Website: lowes
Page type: billing-address
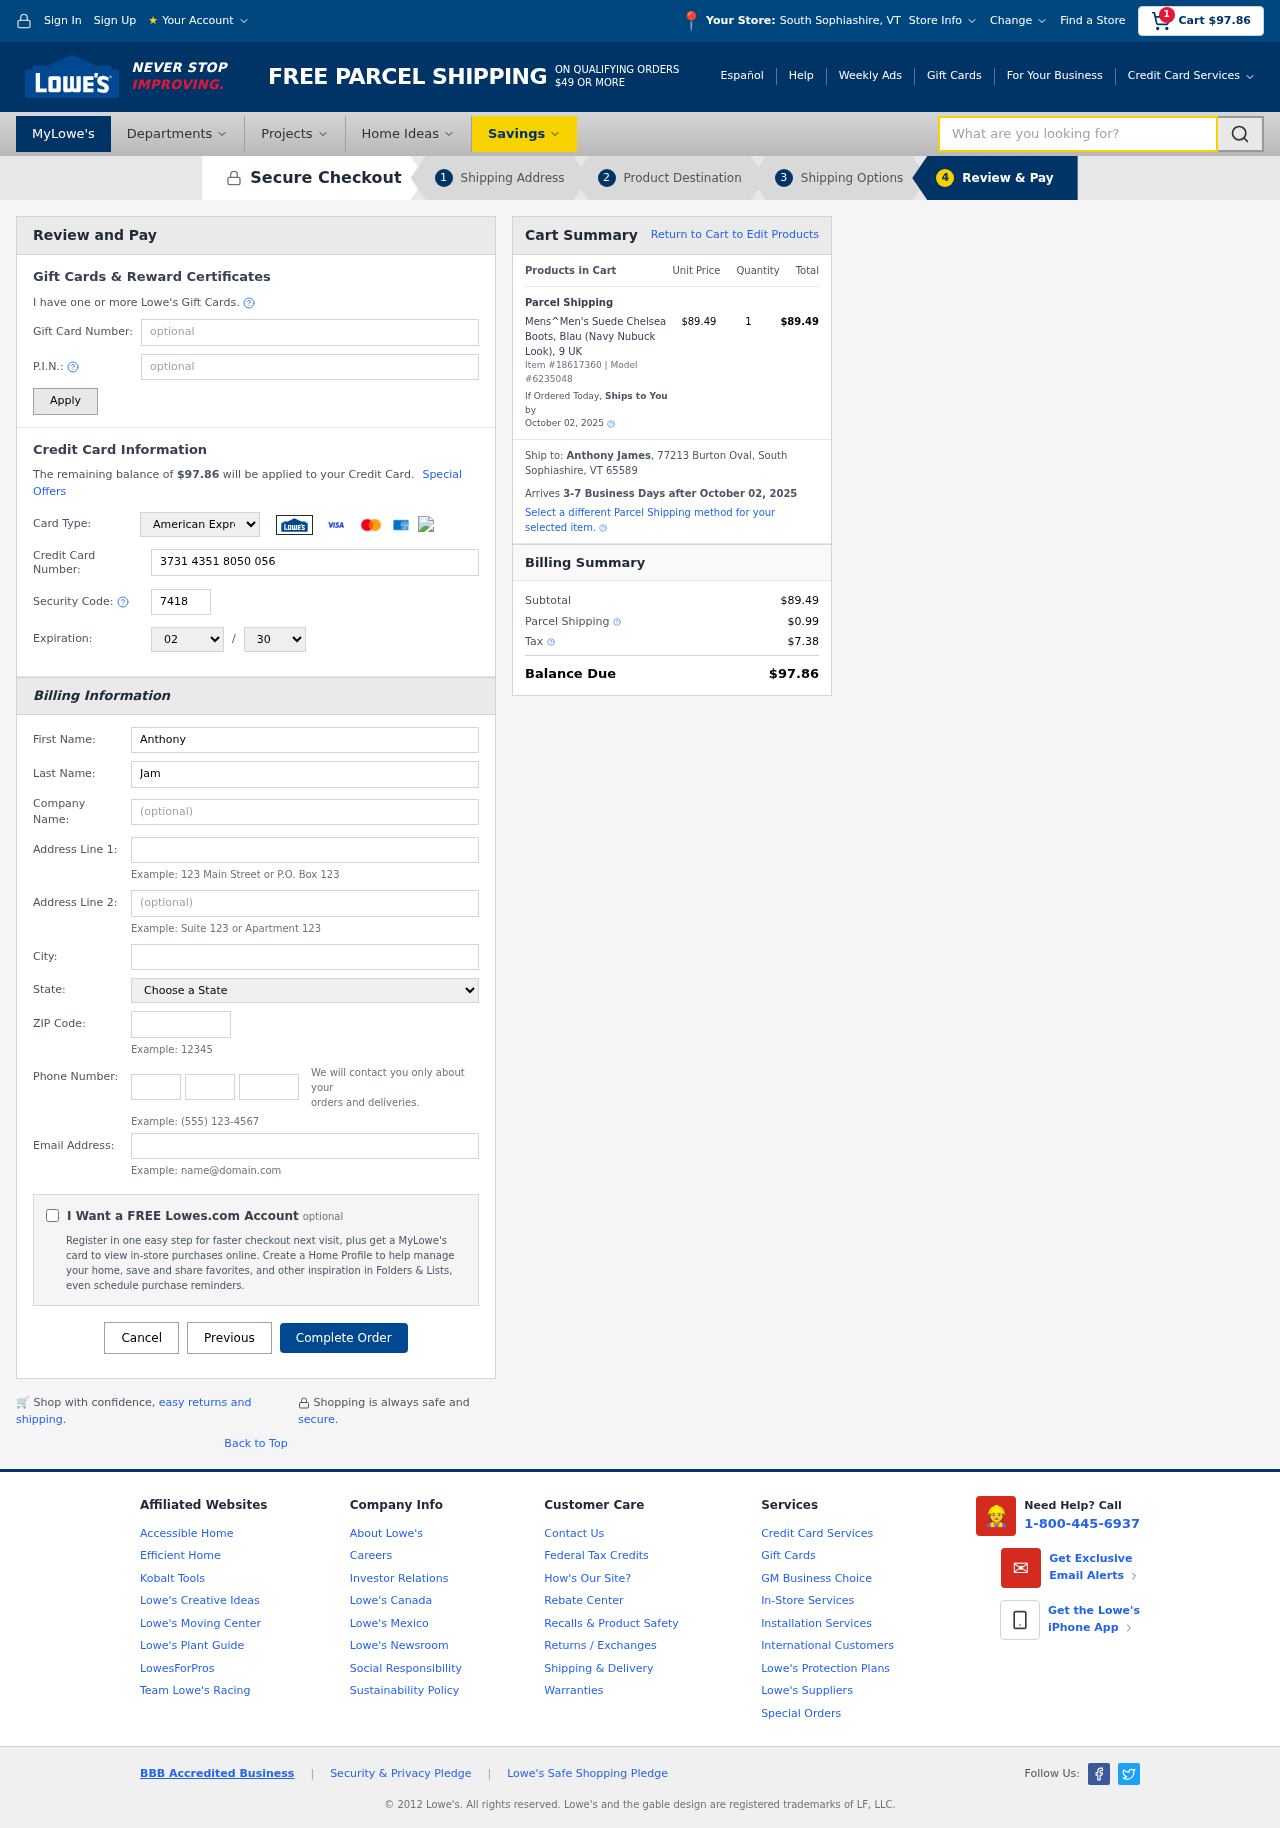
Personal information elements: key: PII_CARD_CVV
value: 7418
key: PII_CARD_EXPIRY_MONTH
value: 02
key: PII_CARD_EXPIRY_YEAR
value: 30
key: PII_CARD_NUMBER
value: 3731 4351 8050 056
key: PII_CARD_TYPE
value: American Express
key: PII_CITY
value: South Sophiashire
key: PII_CITY_STATE
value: South Sophiashire, VT
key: PII_COMPANY
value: Carroll, Frey and Mason
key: PII_EMAIL
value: ajames@yahoo.com
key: PII_FIRSTNAME
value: Anthony
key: PII_FULLNAME
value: Anthony James
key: PII_LASTNAME
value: James
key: PII_PHONE_AREA
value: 557
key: PII_PHONE_PREFIX
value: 563
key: PII_PHONE_SUFFIX
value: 1080
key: PII_POSTCODE
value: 65589
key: PII_STATE
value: Vermont
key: PII_STREET
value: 77213 Burton Oval
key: PII_CITY_STATE_ZIP
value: South Sophiashire, VT 65589
Product elements: key: PRODUCT1_NAME
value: Mens^Men's Suede Chelsea Boots, Blau (Navy Nubuck Look), 9 UK
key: PRODUCT1_PRICE
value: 89.49
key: PRODUCT1_QUANTITY
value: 1
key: PRODUCT_ITEM_NUMBER
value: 18617360
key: PRODUCT_MODEL_NUMBER
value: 6235048
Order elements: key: ORDER_SUBTOTAL
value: $97.86
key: ORDER_TOTAL
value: $97.86
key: ORDER_SHIPPING_DATE
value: October 02, 2025
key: ORDER_SUBTOTAL
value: $89.49
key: ORDER_DELIVERY_DATE
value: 3-7 Business Days after October 02, 2025
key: ORDER_SHIPPING_DATE2
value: October 02, 2025
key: ORDER_SUBTOTAL2
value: $89.49
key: ORDER_SHIPPING_COST
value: $0.99
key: ORDER_TAX
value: $7.38
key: ORDER_TOTAL2
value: $97.86
Search elements: key: HEADER_SEARCH
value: What are you looking for?